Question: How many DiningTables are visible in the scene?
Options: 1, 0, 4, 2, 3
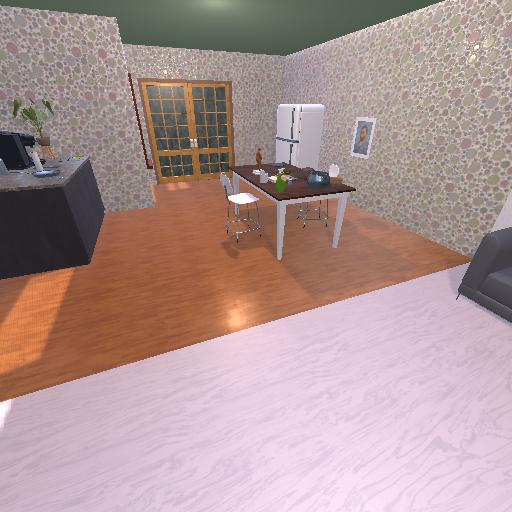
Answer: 1